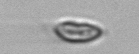
Label: Chrysochromulina